Question: I have a GATE document like that:

I need to change the name of a feature in the annotation. Here i need to change 'type'by 'category'
Is it possible to do that with a JAPE rule or Groovy script ?
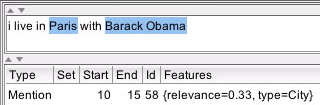
Answer: Yes, either. A JAPE rule is probably the simplest:
'''
Phase: RenameFeature
Input: Mention
Options: control = all
Rule: Rename
({Mention}):mention
-->
:mention {
for(Annotation a : mentionAnnots) {
a.getFeatures().put("category", a.getFeatures().remove("type"));
// note Map.remove returns the value we just removed
}
}
'''
Inside a RHS Java block labelled with ':label' the variable 'labelAnnots' is an 'AnnotationSet' containing the annotations that were matched by the label on the LHS. In this case there's only one of them but the 'for' loop is still the most convenient way to access the individual 'Annotation' from the set.